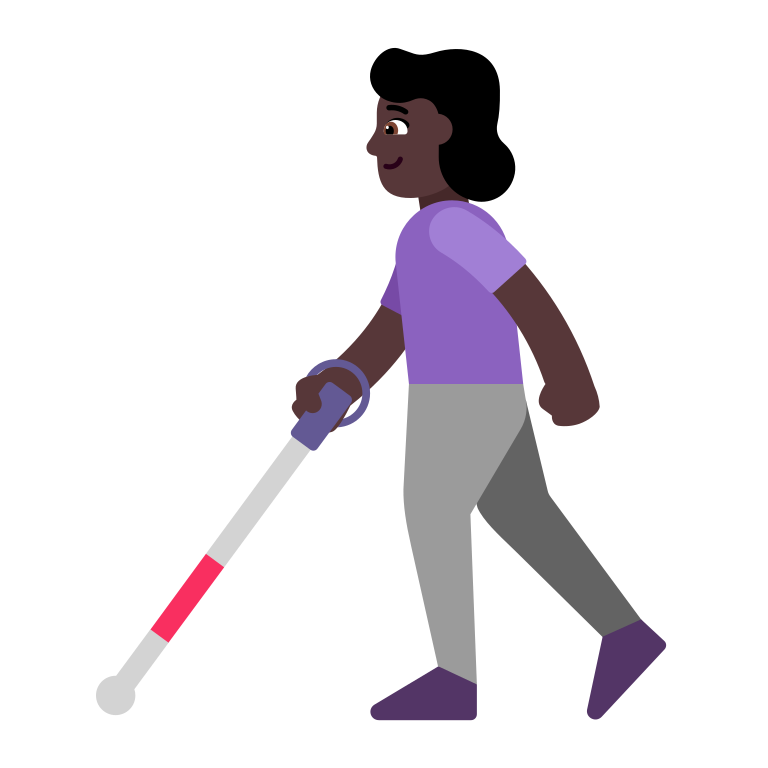
woman with white cane flat dark